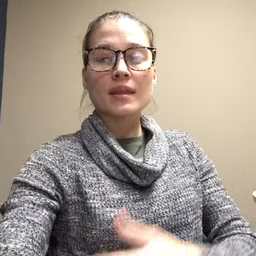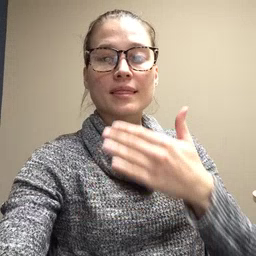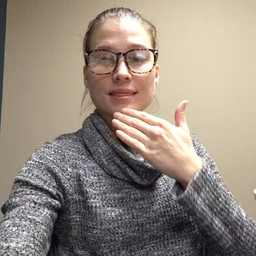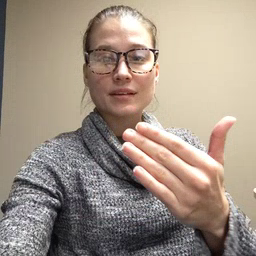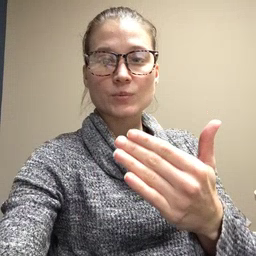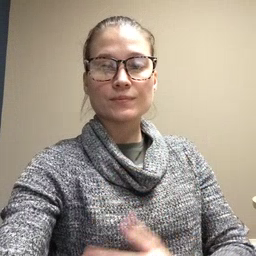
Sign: thankyou